You are looking at the wavelet scalogram of a bearing's acceleration signal. Determine the bearing's health state. Answer with exactly one of: normal, inner_race, outer_race, ball.
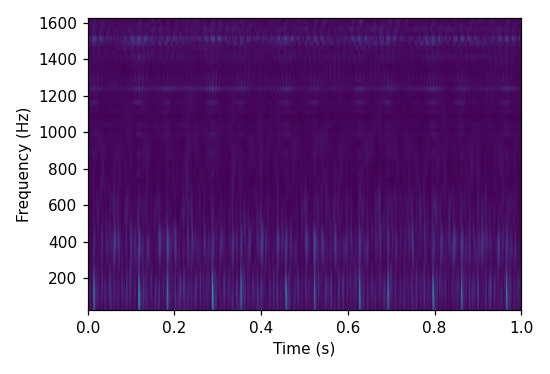
Answer: outer_race